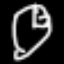
Label: clock